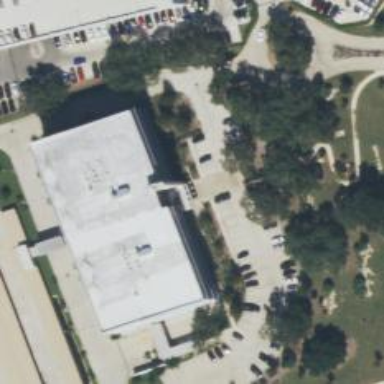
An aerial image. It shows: Office building.